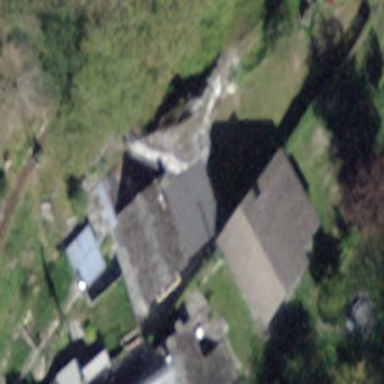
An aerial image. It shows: Shed.